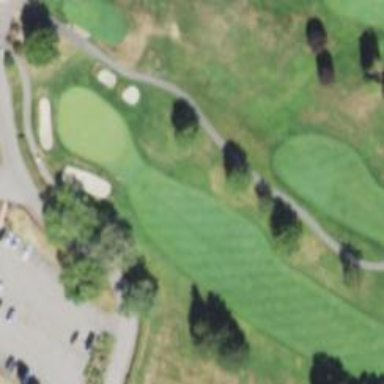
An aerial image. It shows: Golf hole.